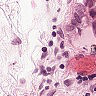
Metastatic tissue present: no